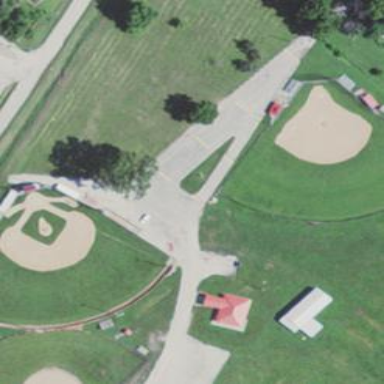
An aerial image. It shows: Baseball pitch for leisure and sports activities.